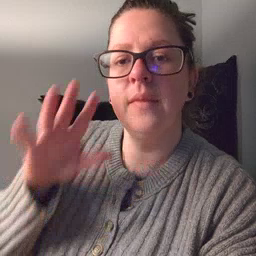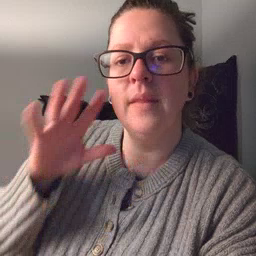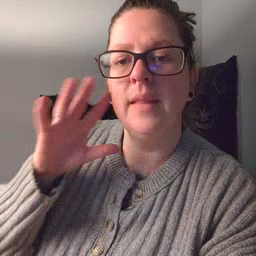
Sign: loud